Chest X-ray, AP view. Patient: 80 years old, sex M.
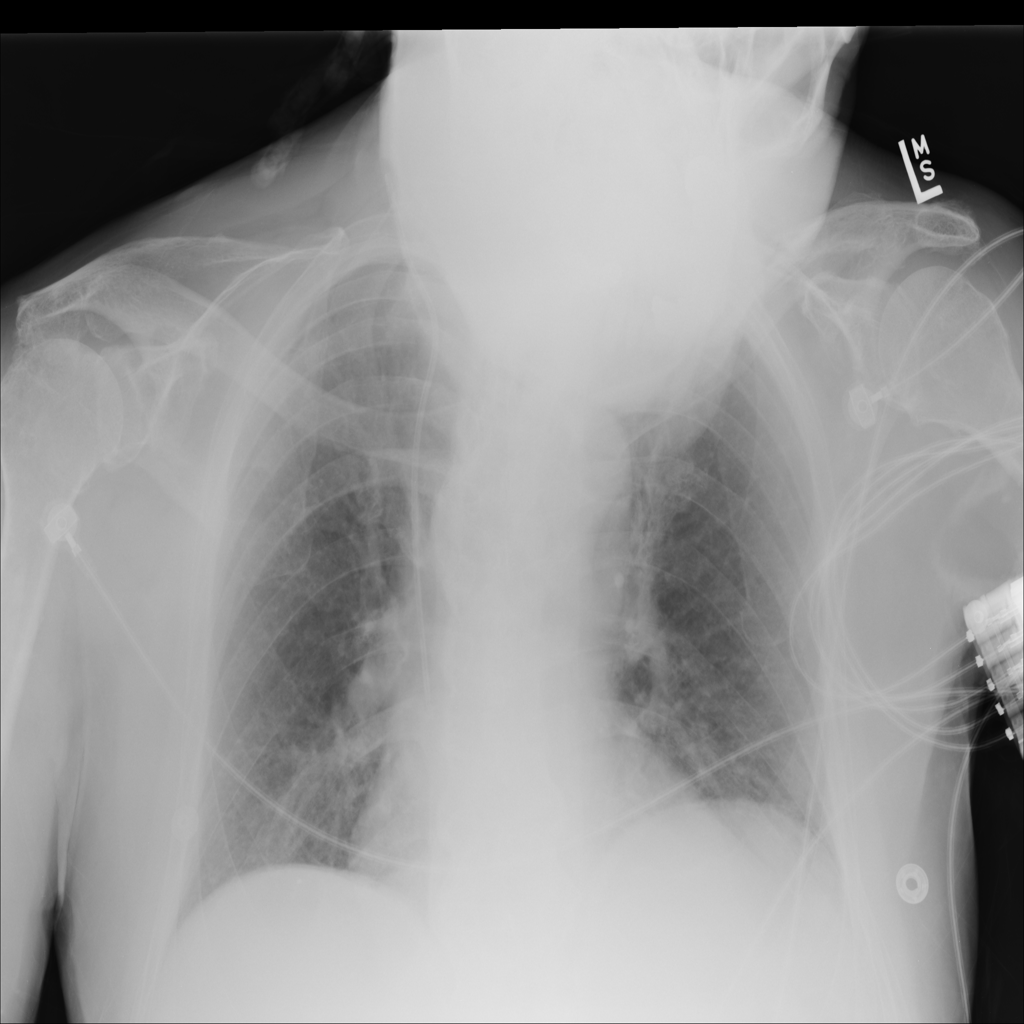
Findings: No Finding